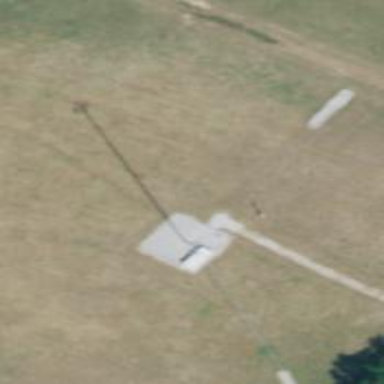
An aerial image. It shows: Communication mast tower.